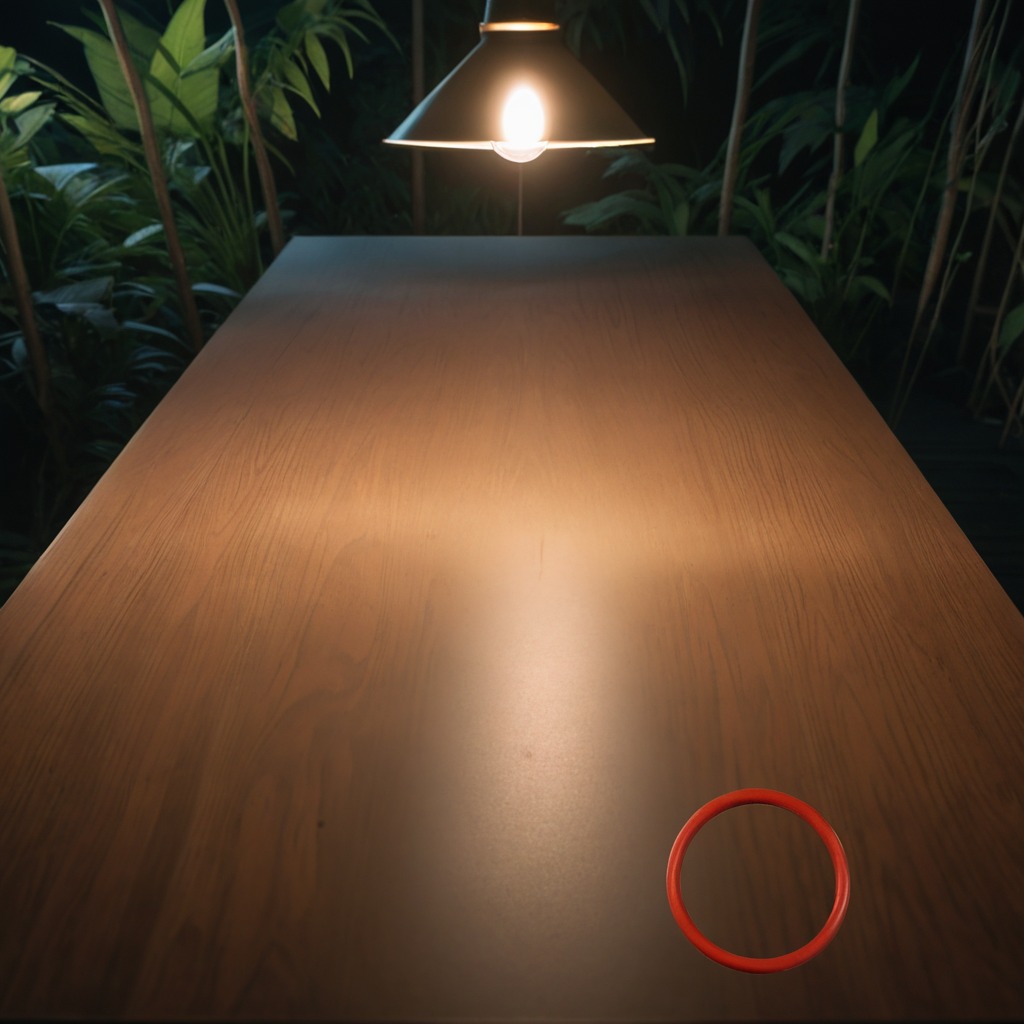
A rubber O-ring is lying on a wooden table inside a jungle field workshop tent at night.